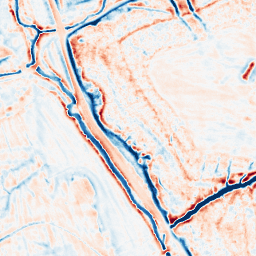
Category: edge_preserving
Decomposition family: bilateral
Decomposition parameters: d: 15
sigma_color: 75
sigma_space: 150
Upsampling method: cubic_mitchell
Upsampling parameters: scale: 8
Upsampling scale: 8